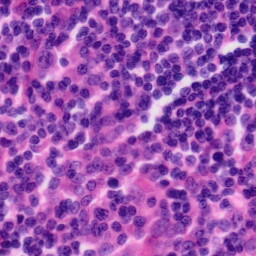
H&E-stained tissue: Tonsil